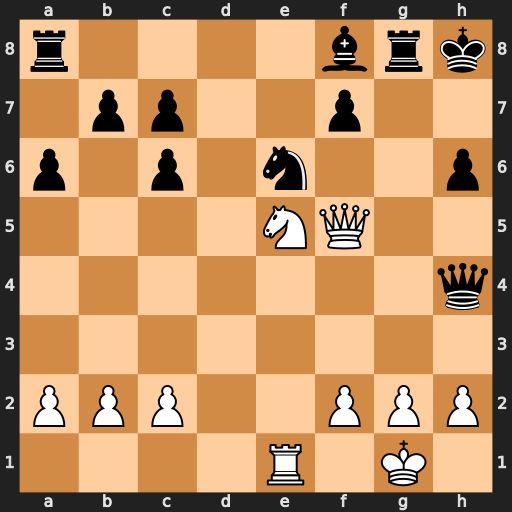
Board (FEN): r4brk/1pp2p2/p1p1n2p/4NQ2/7q/8/PPP2PPP/4R1K1
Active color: w
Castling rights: -
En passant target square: -
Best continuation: Nxf7+ Kg7 Rxe6 Qg4 Qxg4+